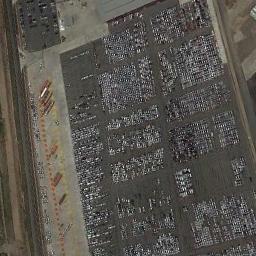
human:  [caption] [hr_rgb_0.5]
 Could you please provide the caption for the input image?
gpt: There are many yellow signs in the parking lot .

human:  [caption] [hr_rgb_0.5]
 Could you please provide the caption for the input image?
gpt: The parking lot has lots of cars arranged neatly in lines .

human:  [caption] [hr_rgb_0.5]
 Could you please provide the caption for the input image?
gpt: The parking lot is full of cars .

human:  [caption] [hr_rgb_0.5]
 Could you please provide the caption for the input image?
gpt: There are many different colors and styles of cars in the parking lot .

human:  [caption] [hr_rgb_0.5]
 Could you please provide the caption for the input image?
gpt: There are hundreds of cars on the parking lot .